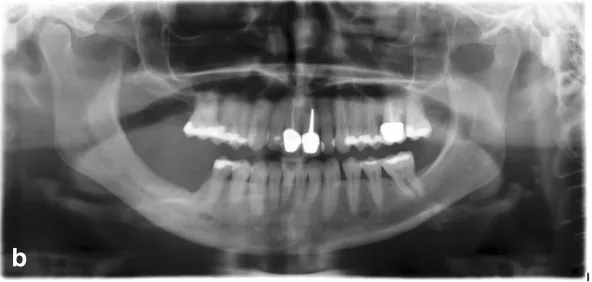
Pre- and postoperative panoramic radiographs. Postoperative panoramic radiograph (b) revealing a reduction of the mandibular bone height after repeated osteotomy and adequate ossification of the former extraction sockets.
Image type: radiology (x_ray)